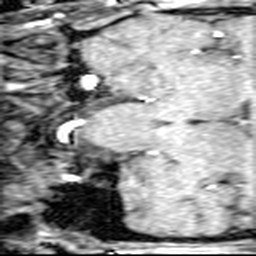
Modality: angio
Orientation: coronal
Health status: ill
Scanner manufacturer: siemens
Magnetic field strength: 1.5 T
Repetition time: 0.039 s
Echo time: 0.00502 s